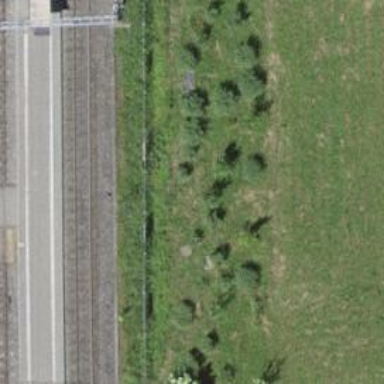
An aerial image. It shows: Shrub in its natural environment.